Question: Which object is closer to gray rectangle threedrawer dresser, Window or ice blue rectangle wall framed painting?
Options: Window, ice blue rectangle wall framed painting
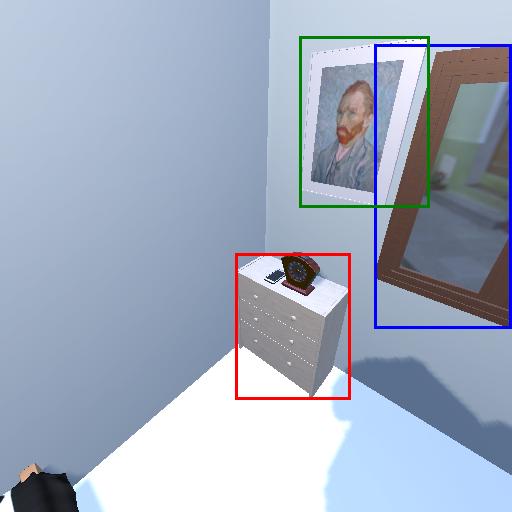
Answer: Window